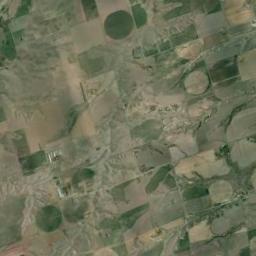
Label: circular_farmland